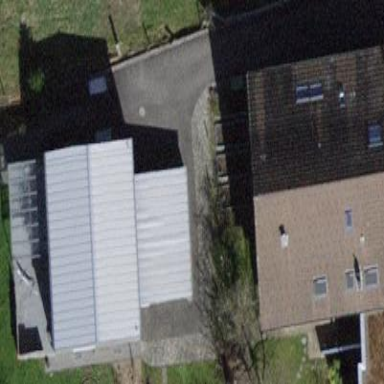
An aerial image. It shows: Building with tile roof.